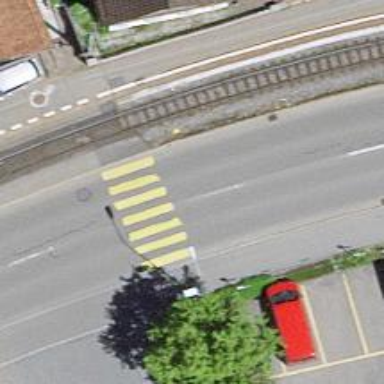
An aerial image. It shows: Uncontrolled road crossing with markings.